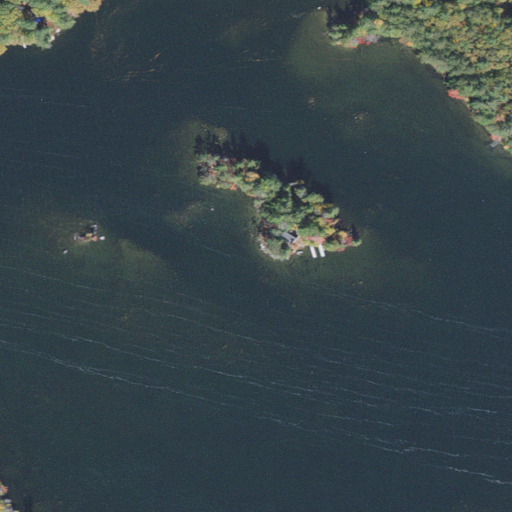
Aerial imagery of island in New Hampshire named Perch Island containing open water, evergreen forest, mixed forest, and herbaceous wetlands